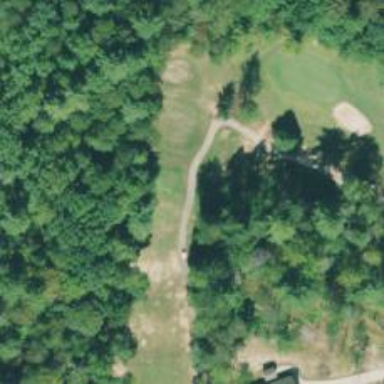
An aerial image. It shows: Pathway for golfing.